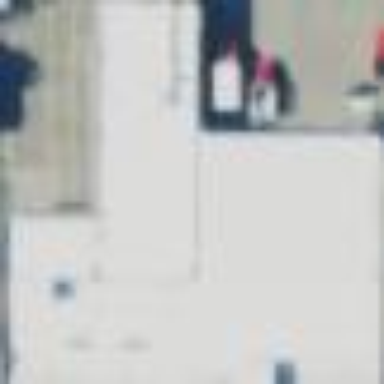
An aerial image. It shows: Building that is tyre shop.